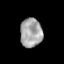
Tissue: prostate
Cell type: T cells
Senescence score: 0.3175
Nuclear area (px): 629
Mean DAPI intensity: 163.467